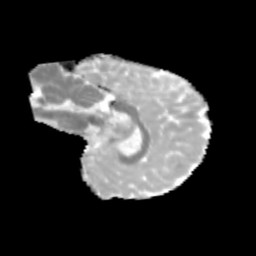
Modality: MD
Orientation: sagittal
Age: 11
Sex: male
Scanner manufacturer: siemens
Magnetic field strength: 3 T
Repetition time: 3.8 s
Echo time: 0.07 s